Current action and preconditions to check: path_clear

Your task: For each precondition in the list above, predict whether it will hold at this action.

Consider the current scene as observed from the mobile robot's camera, and analyze the predicted future states of all dynamic agents (e.g., people, animals, vehicles, or any moving entities) within the NEXT SECOND.

IMPORTANT: Only answer "very likely" if you are absolutely certain—based on strong, clear evidence—that a dynamic agent will violate the precondition in the predicted future state. Do NOT answer "very likely" for unlikely, ambiguous, or low-probability risks.

Ask yourself for each precondition: Is there a high probability, with clear and convincing evidence, that the predicted future states of any dynamic agent will interfere with the predicted future state of the currently executing action within the NEXT SECOND, causing that precondition to fail?

Assess the risk level based on these predictions. Use "likely" or "very likely" if motions create a clear risk of interference.

Use "neutral" or "improbable" if agents are nearby but their predicted paths are clearly diverging or non-conflicting.

Failure Risk Categories: "very improbable", "improbable", "neutral", "likely", "very likely"

Answer Format: Output ONLY the probability_of_failure value from these categories: "very improbable", "improbable", "neutral", "likely", "very likely"

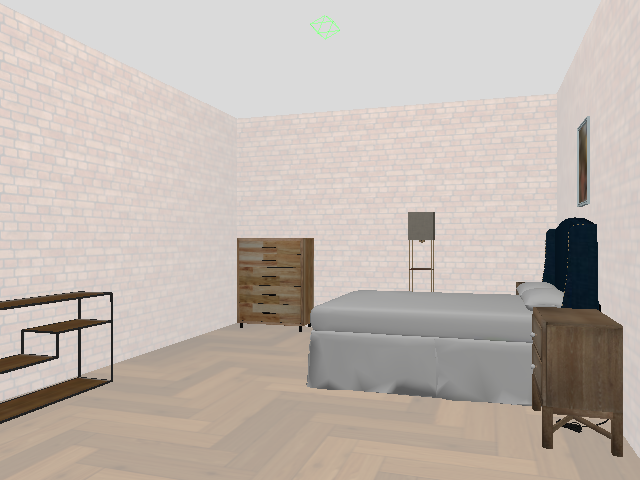

Answer: very improbable